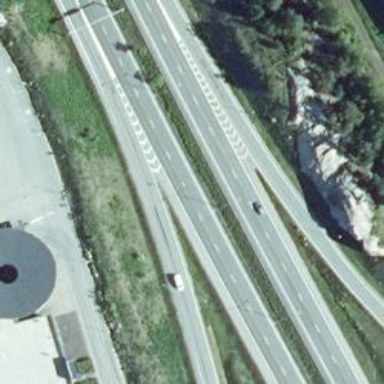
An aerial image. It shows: View of motorway.